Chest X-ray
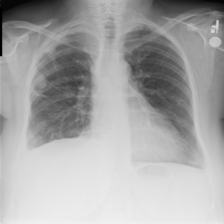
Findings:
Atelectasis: negative
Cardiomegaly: negative
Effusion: negative
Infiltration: negative
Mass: negative
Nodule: negative
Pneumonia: negative
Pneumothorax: negative
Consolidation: negative
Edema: negative
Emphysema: negative
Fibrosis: negative
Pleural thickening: negative
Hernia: negative